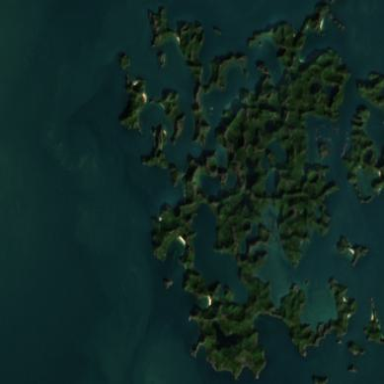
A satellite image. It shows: Island with natural coastline.